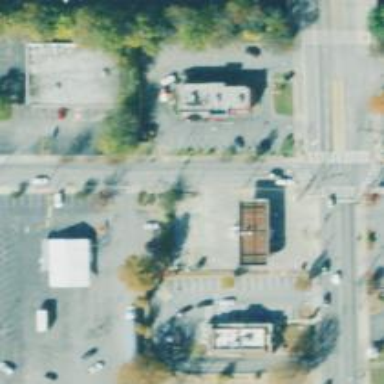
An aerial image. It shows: Convenience shop.